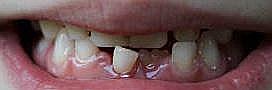
Condition: hypodontia